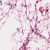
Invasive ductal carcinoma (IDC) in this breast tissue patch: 1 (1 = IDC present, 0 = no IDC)